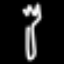
Label: fork